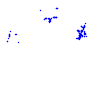
Particle: kaon